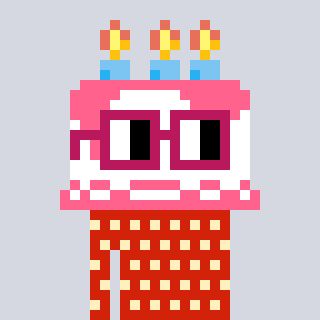
a pixel art character with square dark red glasses, a cake-shaped head and a red-colored body on a cool background